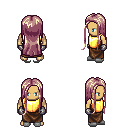
a pixel art fantasy rpg character, male body template, human, tanned skin, gold chest armor, robe skirt, white blonde extra-long hairstyle, metal gloves, white slippers, four views (front, back, left, right), 2x2 character sprite sheet, small pixel art, hard edges, no anti-aliasing